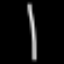
Label: line